Aerial crown-view tile of a tropical tree (Barro Colorado Island, Panama), acquired 20240813:
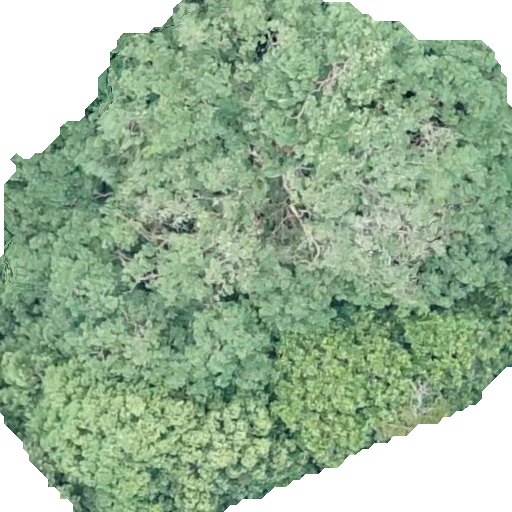
Species: Terminalia oblonga
GBIF accepted scientific name: Terminalia oblonga
Crown area: 340.511 m²